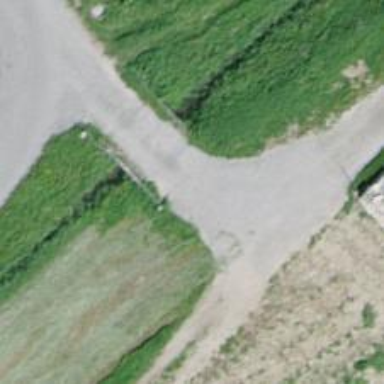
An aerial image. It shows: Track road with bridge.